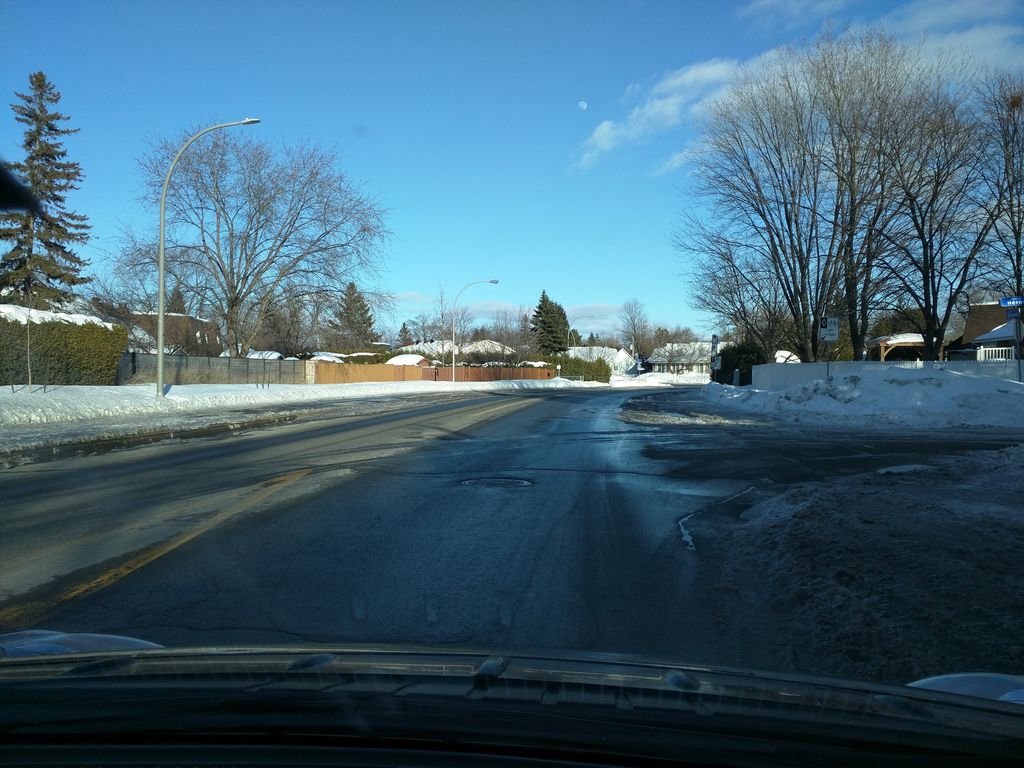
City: montreal